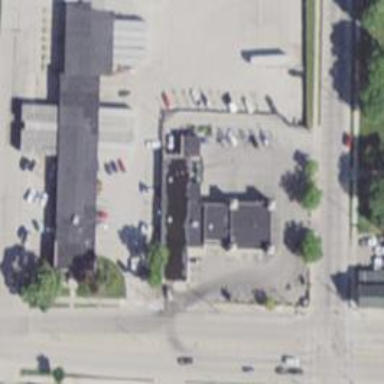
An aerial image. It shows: Commercial building housing car wash facility.